Question: I am trying to install titanium studio on my computer, it is windows 8 64bit ... but every time I start it returns me this error:

Help me please.
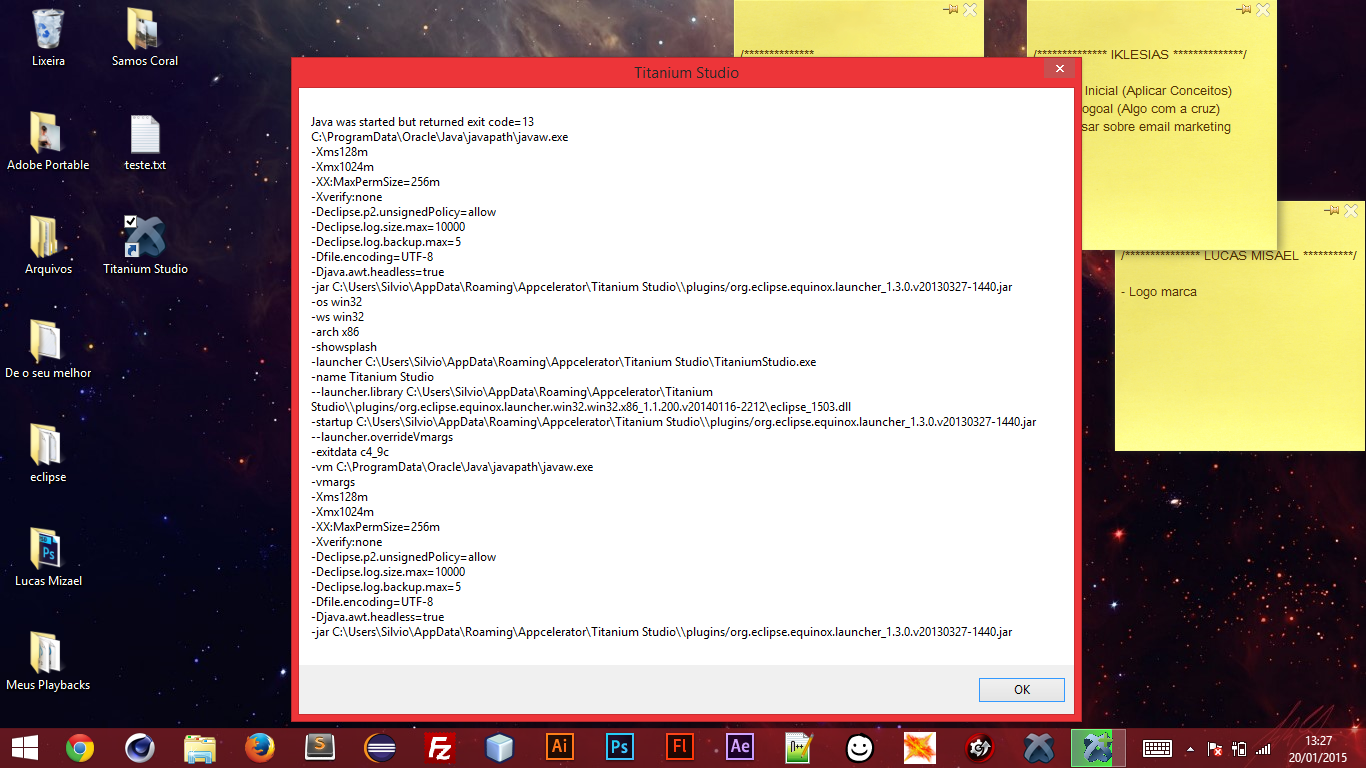
Answer: Java isn't in your system path, if you have Java 8 Update 25, your path would be:
'''
C:\Program Files\Java\jre1.8.0_25in
'''
Search for 'Environment Variables' in Charms sidebar. Then find the variable 'Path' and add the path I wrote above followed by a semicolon to separate other entries that are there.